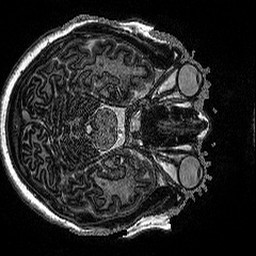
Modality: MP2RAGE
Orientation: axial
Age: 23
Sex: female
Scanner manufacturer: siemens
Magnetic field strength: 3 T
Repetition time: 5 s
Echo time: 0.00298 s